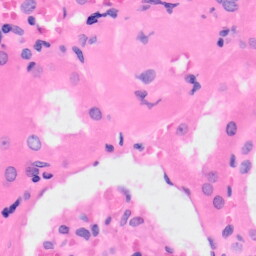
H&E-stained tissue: Kidney